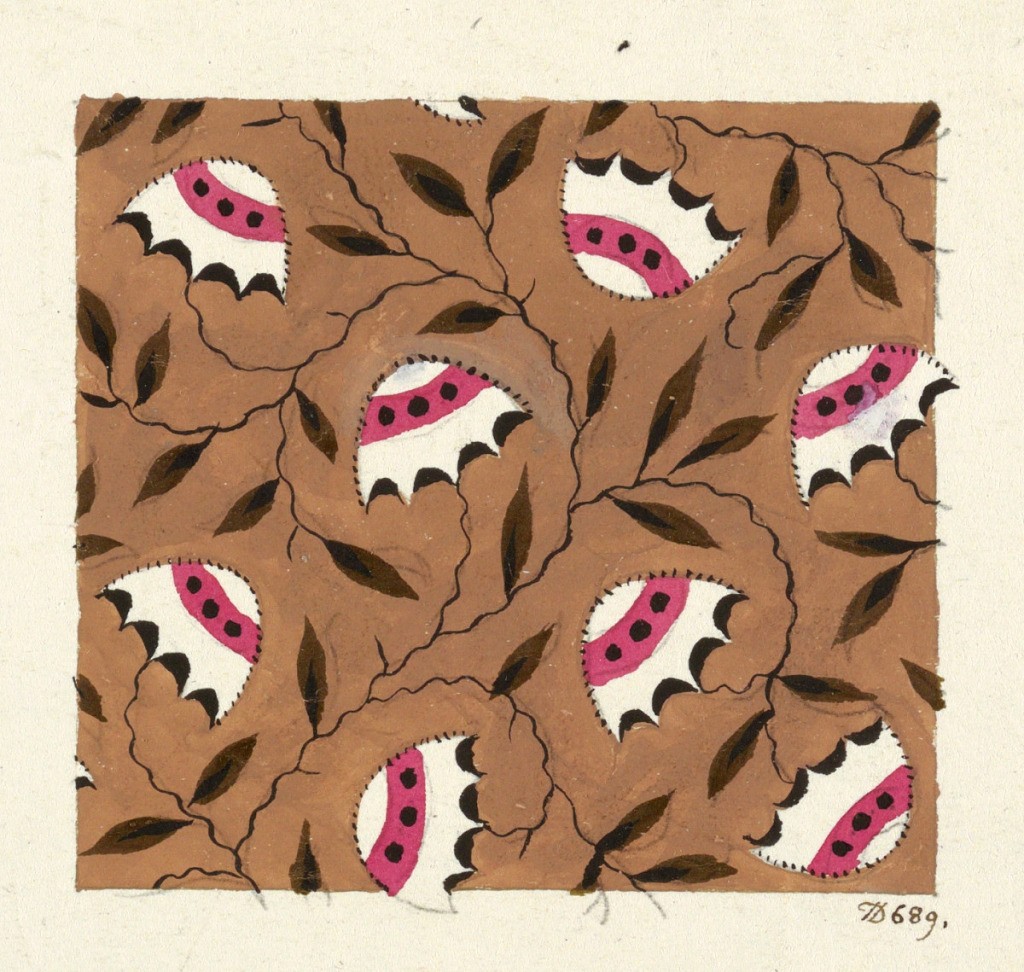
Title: Floral design for printed textile
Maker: Louis-Albert DuBois, Swiss, 1752–1818
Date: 1800–1818
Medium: Brush and gouache, graphite on white wove paper
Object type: Drawing
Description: Pink and white beehive-shaped designs, black leaves on tan ground.